Question: I am using mysql library to connect to my database (mysql) to retrieve the data after connecting. Checked that my services are running properly.
Following is the part of code that does the connecting task..
'''
// Specify our connection target and credentials
const string server = "tcp://127.0.0.1:3306";
const string username = "root";
const string password = "";// No password - thanks, WAMP Server!
// Try to get a driver to use to connect to our DBMS
try {
driver = get_driver_instance();
if( driver == NULL )
throw SQLException("Null driver instance returned.");
}
catch (SQLException e) {
cout << "Could not get a database driver. Error message: " << e.what() << endl;
return -3;
}
// Try to connect to the DBMS server
try {
dbConn = driver->connect(server, username, password);
}
catch (sql::SQLException e) {
cout << "Could not connect to database. Error message: " << e.getSQLStateCStr() << " Error Code: " << e.getErrorCode() << endl;
cout << "Could not connect to database. Error: " << e.what() << endl;
return -1;
}
'''
It compiles well but gives an unknown exception with unknown debug info. Something like this. Please help.

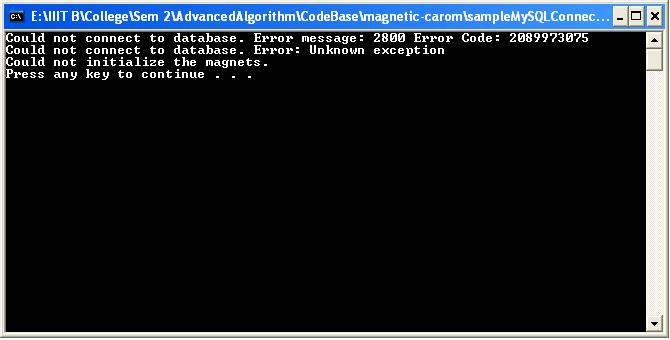
Answer: This worked after changing the 'string' to 'SQLString' for all the connection params like 'server', 'username' and 'password'.
This worked out like a charm.